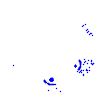
Particle: pion